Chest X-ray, AP view. Patient: 62 years old, sex F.
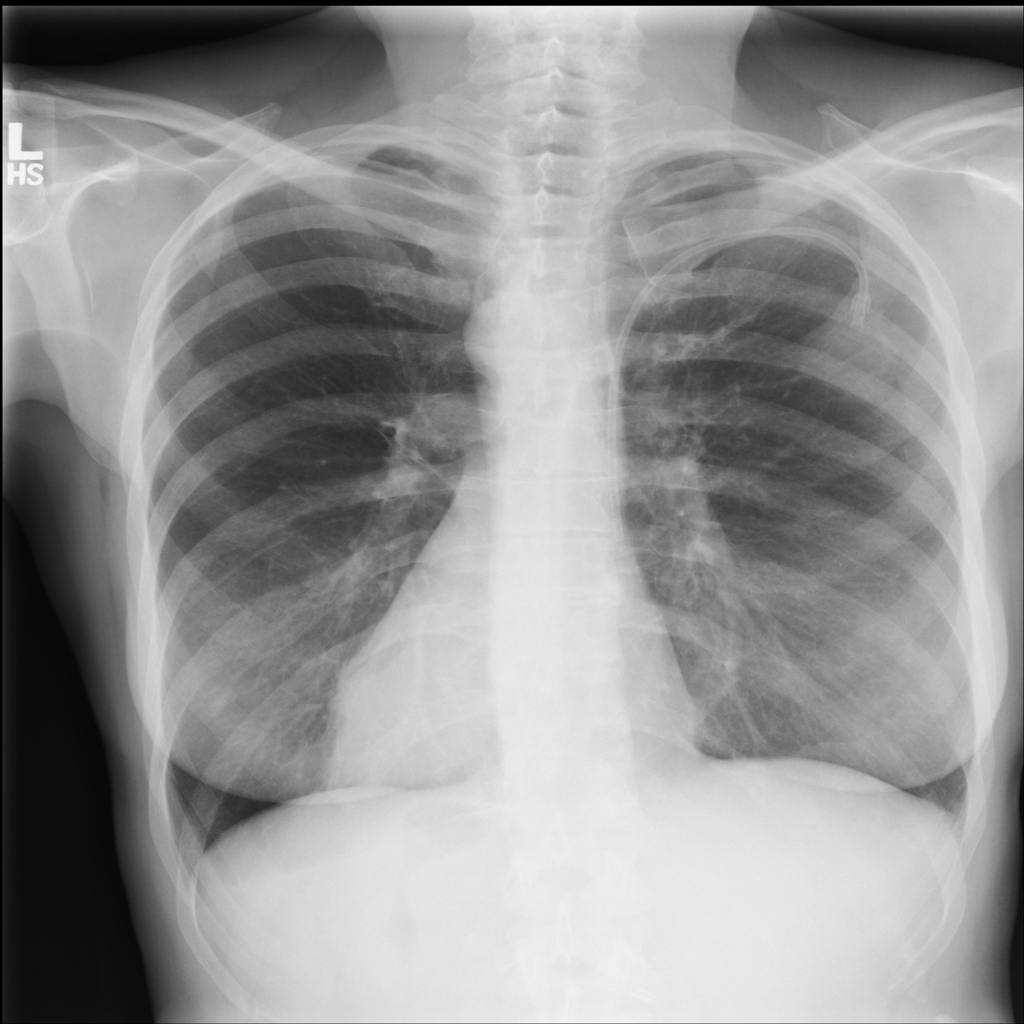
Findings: No Finding